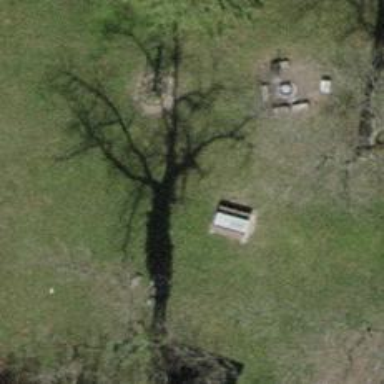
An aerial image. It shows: Picnic table located in leisure land area.